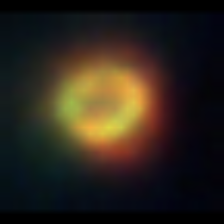
Taxon: NanoPlankton
Group: Other